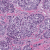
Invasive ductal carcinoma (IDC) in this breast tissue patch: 1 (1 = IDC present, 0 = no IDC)